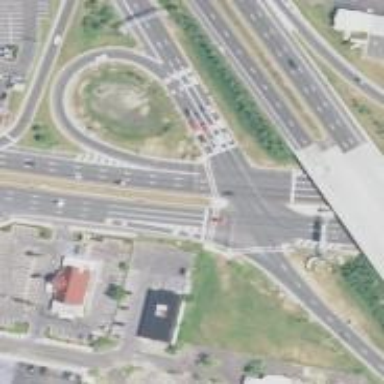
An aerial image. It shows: Motorway junction.